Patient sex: F
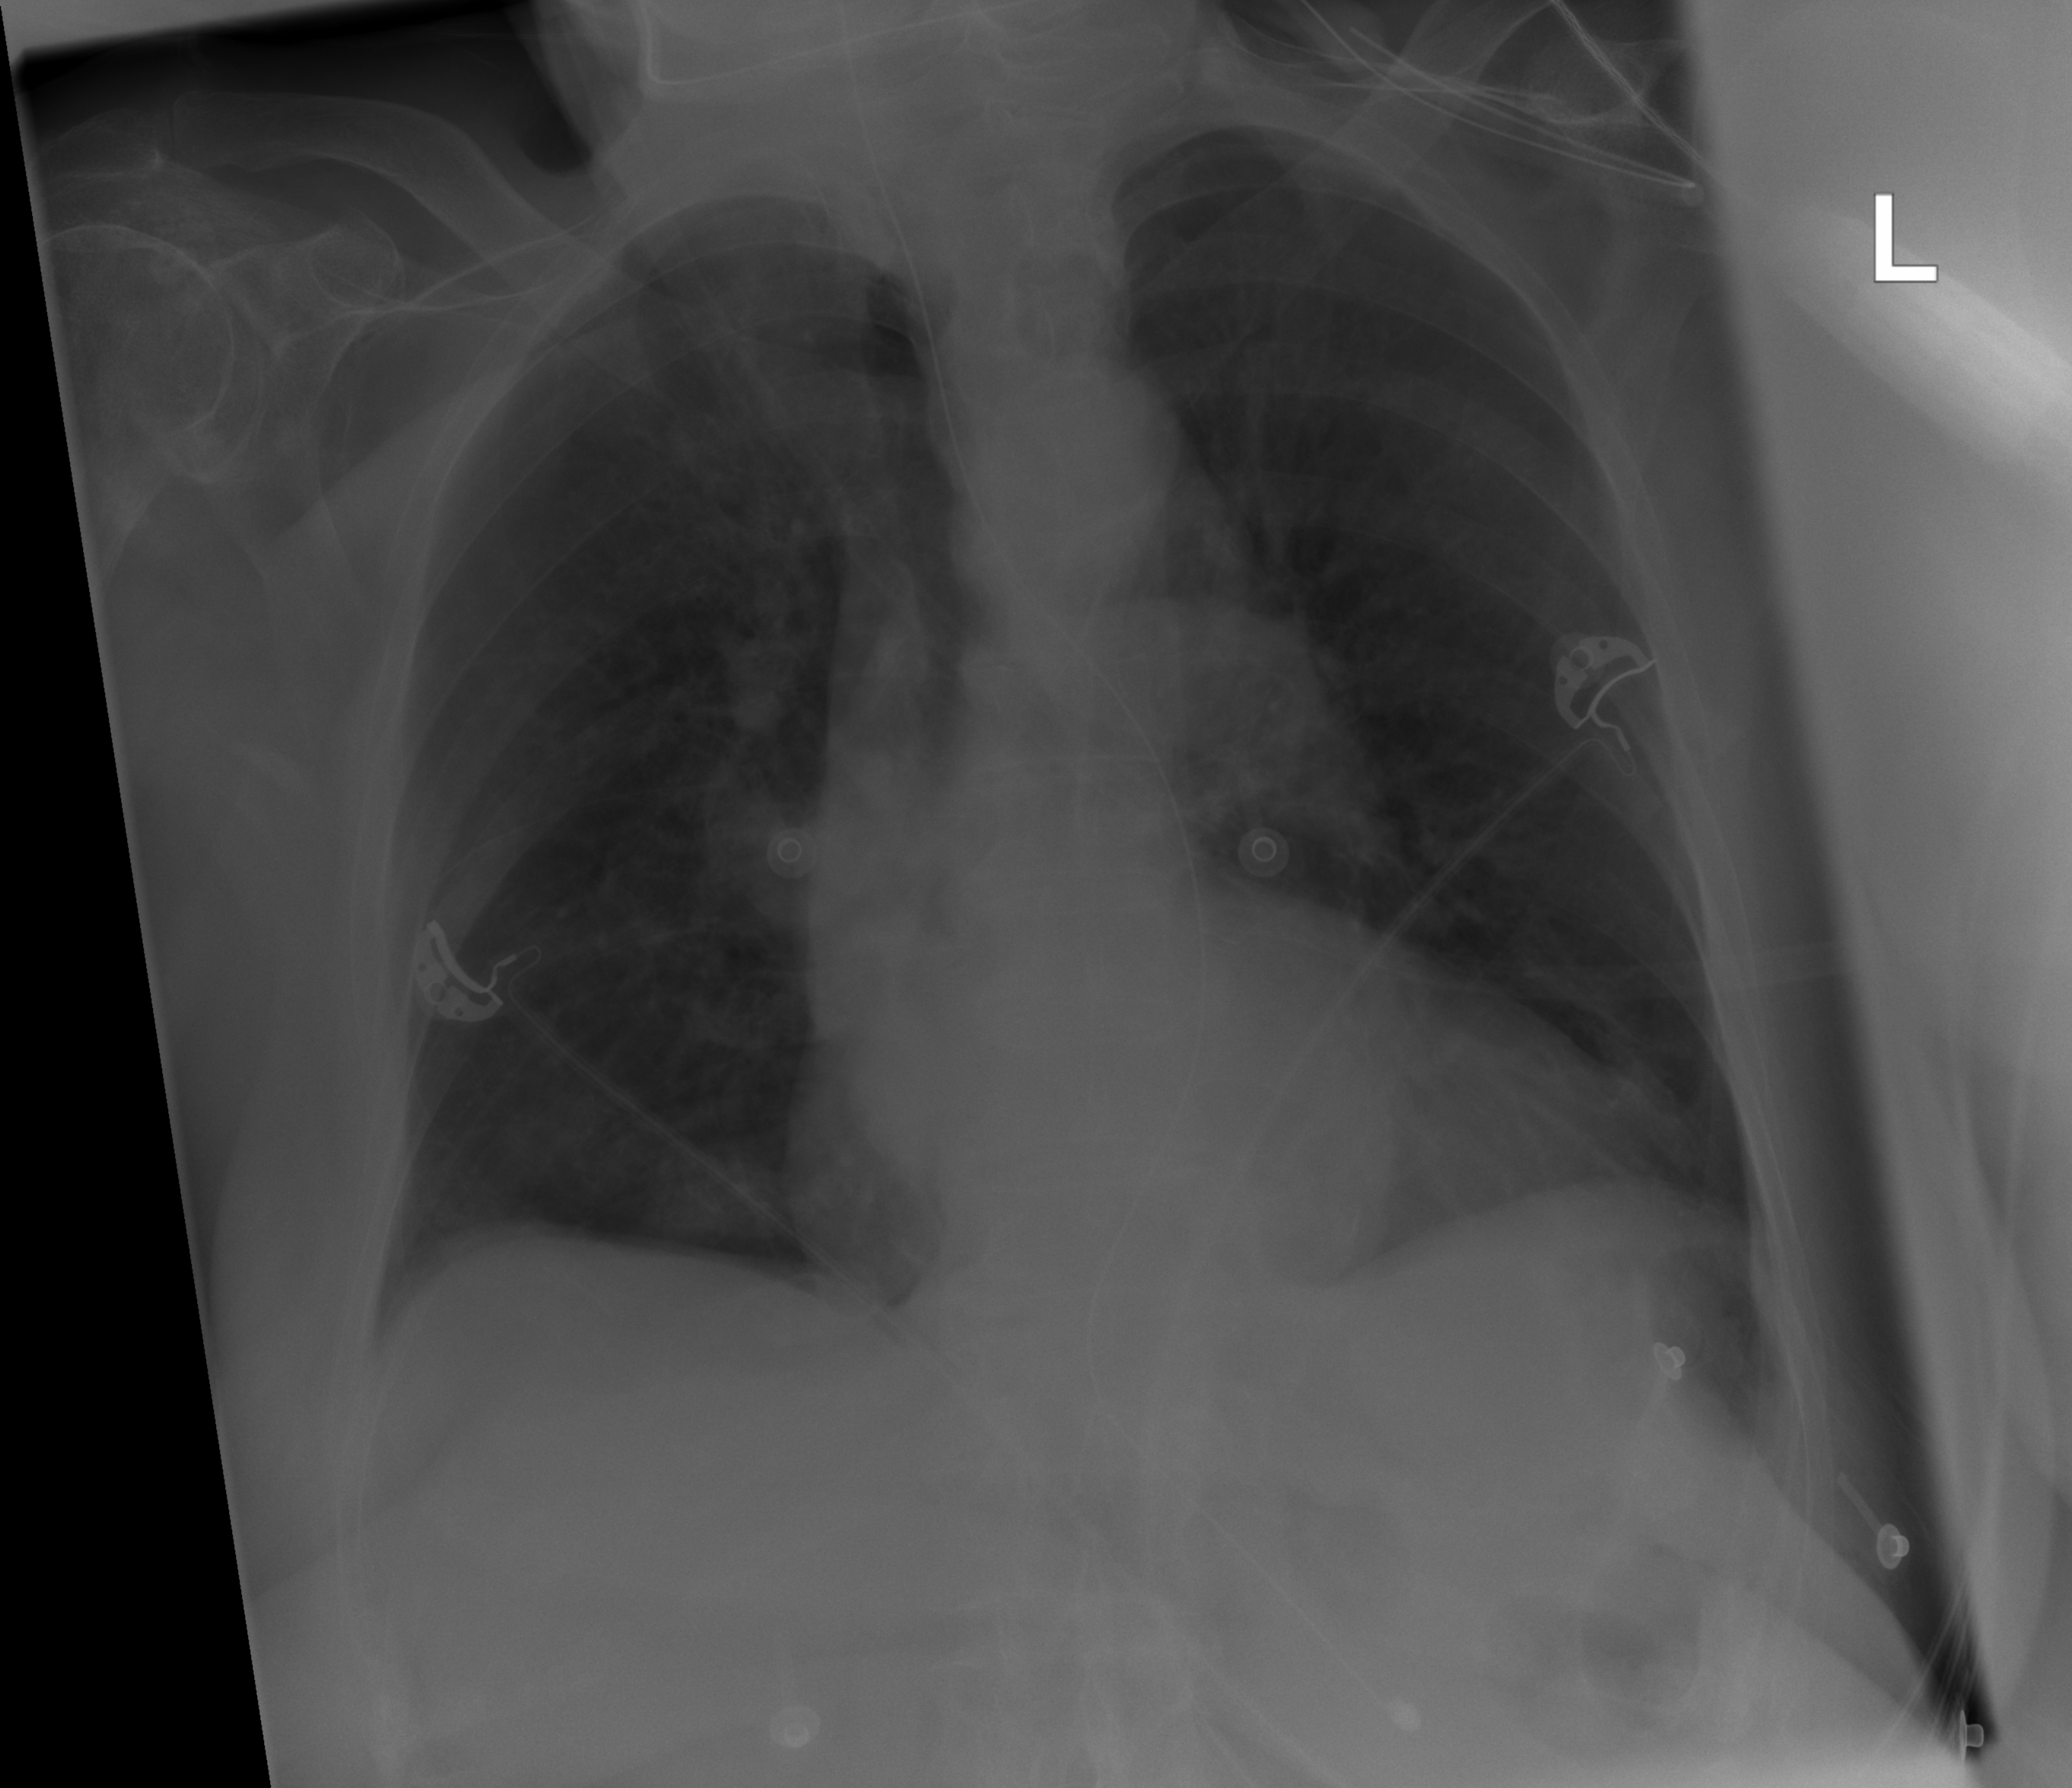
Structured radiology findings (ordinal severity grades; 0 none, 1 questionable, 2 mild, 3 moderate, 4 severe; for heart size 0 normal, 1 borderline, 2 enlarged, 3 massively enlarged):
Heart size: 0
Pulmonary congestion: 1
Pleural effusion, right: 0
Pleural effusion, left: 0
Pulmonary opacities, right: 0
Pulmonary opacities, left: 0
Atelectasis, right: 0
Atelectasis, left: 0